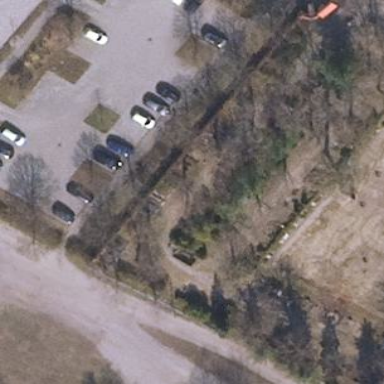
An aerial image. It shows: Parking area with surface.